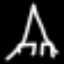
Label: The Eiffel Tower